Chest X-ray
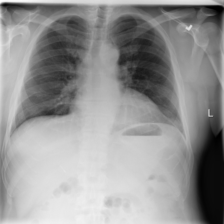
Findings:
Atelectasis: negative
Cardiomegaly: negative
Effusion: negative
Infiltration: positive
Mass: negative
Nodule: negative
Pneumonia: negative
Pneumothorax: negative
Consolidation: negative
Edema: negative
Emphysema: negative
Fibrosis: negative
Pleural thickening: negative
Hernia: negative